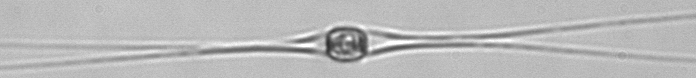
Label: Chaetoceros_danicus